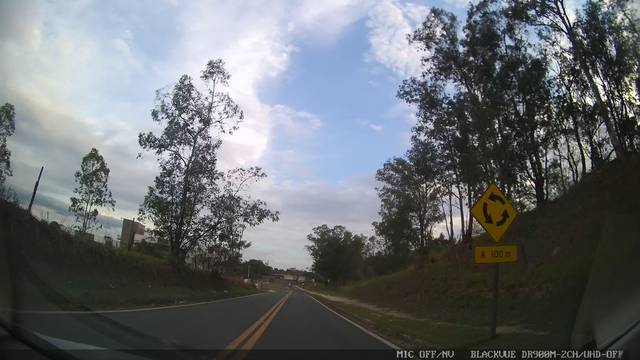
Region: Brazil
Coordinates: -23.009, -47.004